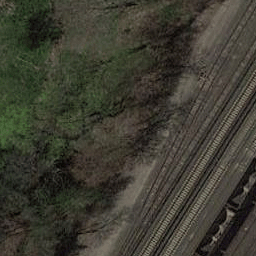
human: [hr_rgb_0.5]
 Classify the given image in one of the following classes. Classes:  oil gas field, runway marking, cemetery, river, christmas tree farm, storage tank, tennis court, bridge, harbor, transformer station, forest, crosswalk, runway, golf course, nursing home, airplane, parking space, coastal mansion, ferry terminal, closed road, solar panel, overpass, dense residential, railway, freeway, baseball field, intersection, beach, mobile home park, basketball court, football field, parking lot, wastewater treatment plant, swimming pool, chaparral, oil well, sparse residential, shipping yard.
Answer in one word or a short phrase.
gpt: railway